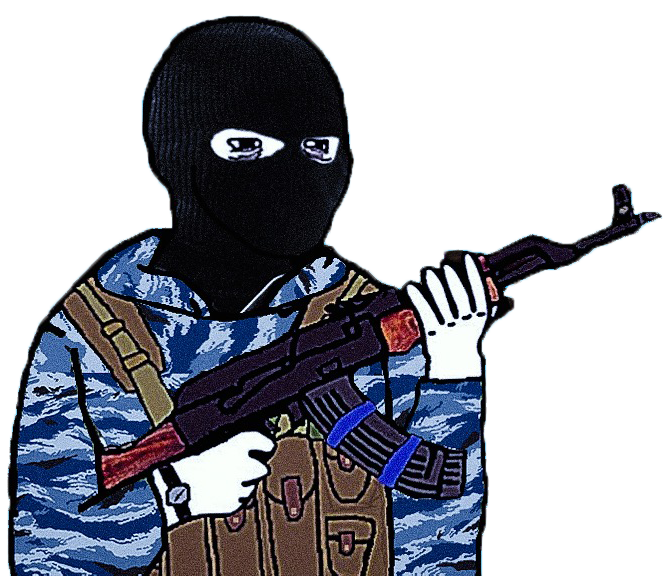
Label: 5_Doomer